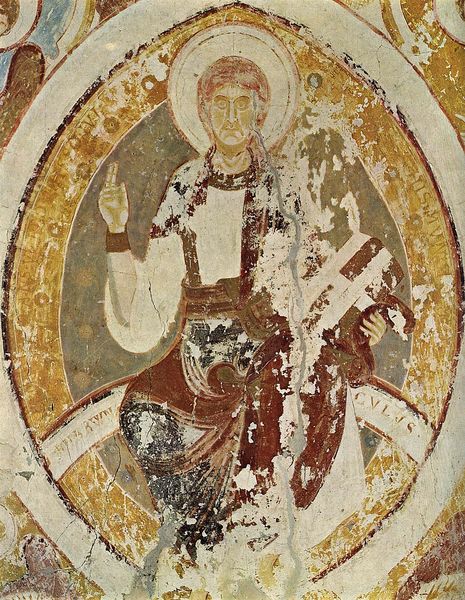
Titel: Wandmalerei aus der Friedhofkapelle in Perschen bei Nabburg
Standort: Nabburg, Perschen, Friedhofkapelle (EU - D - Bayern)
Schlagwörter: gemälde, gott, himmel, alt, bibel, kirche, thron, homme, jaune, wandgemälde, wandmalerei, religion, heiligenschein, nimbus, jesus, priester, segen, rouge, christ, gravure, peinture, main, sohn, ikone, mandorla, jugement, dieu, fresque, chrétien, livre, ancien, signe, nimbe, mandorle, auréole, aura, primaire, primaine